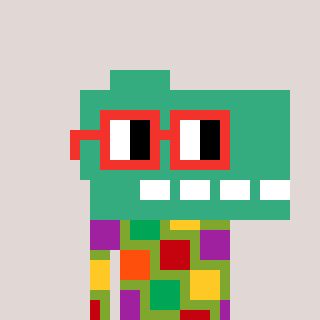
a pixel art character with square red glasses, a dino-shaped head and a slimegreen-colored body on a warm background